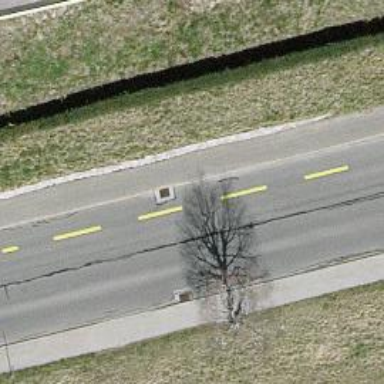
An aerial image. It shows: Secondary road with asphalt surface and sidewalks on both sides.